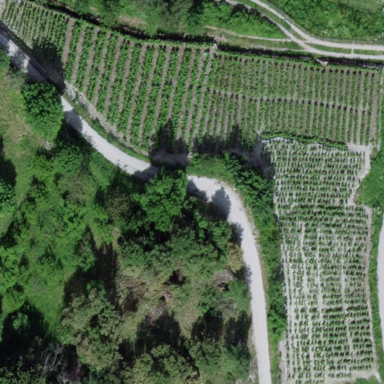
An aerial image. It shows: Vineyard.